Field crop: maize
Growth stage: 2
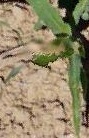
Species: maize